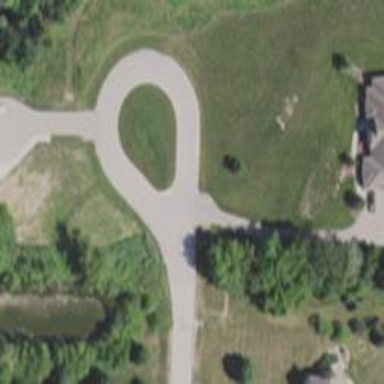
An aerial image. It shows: Turning circle on the road.